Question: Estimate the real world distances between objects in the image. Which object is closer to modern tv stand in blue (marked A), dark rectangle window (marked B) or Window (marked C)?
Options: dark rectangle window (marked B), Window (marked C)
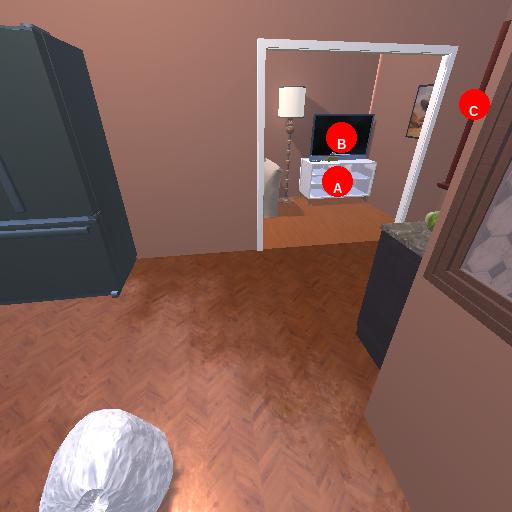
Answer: dark rectangle window (marked B)